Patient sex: M
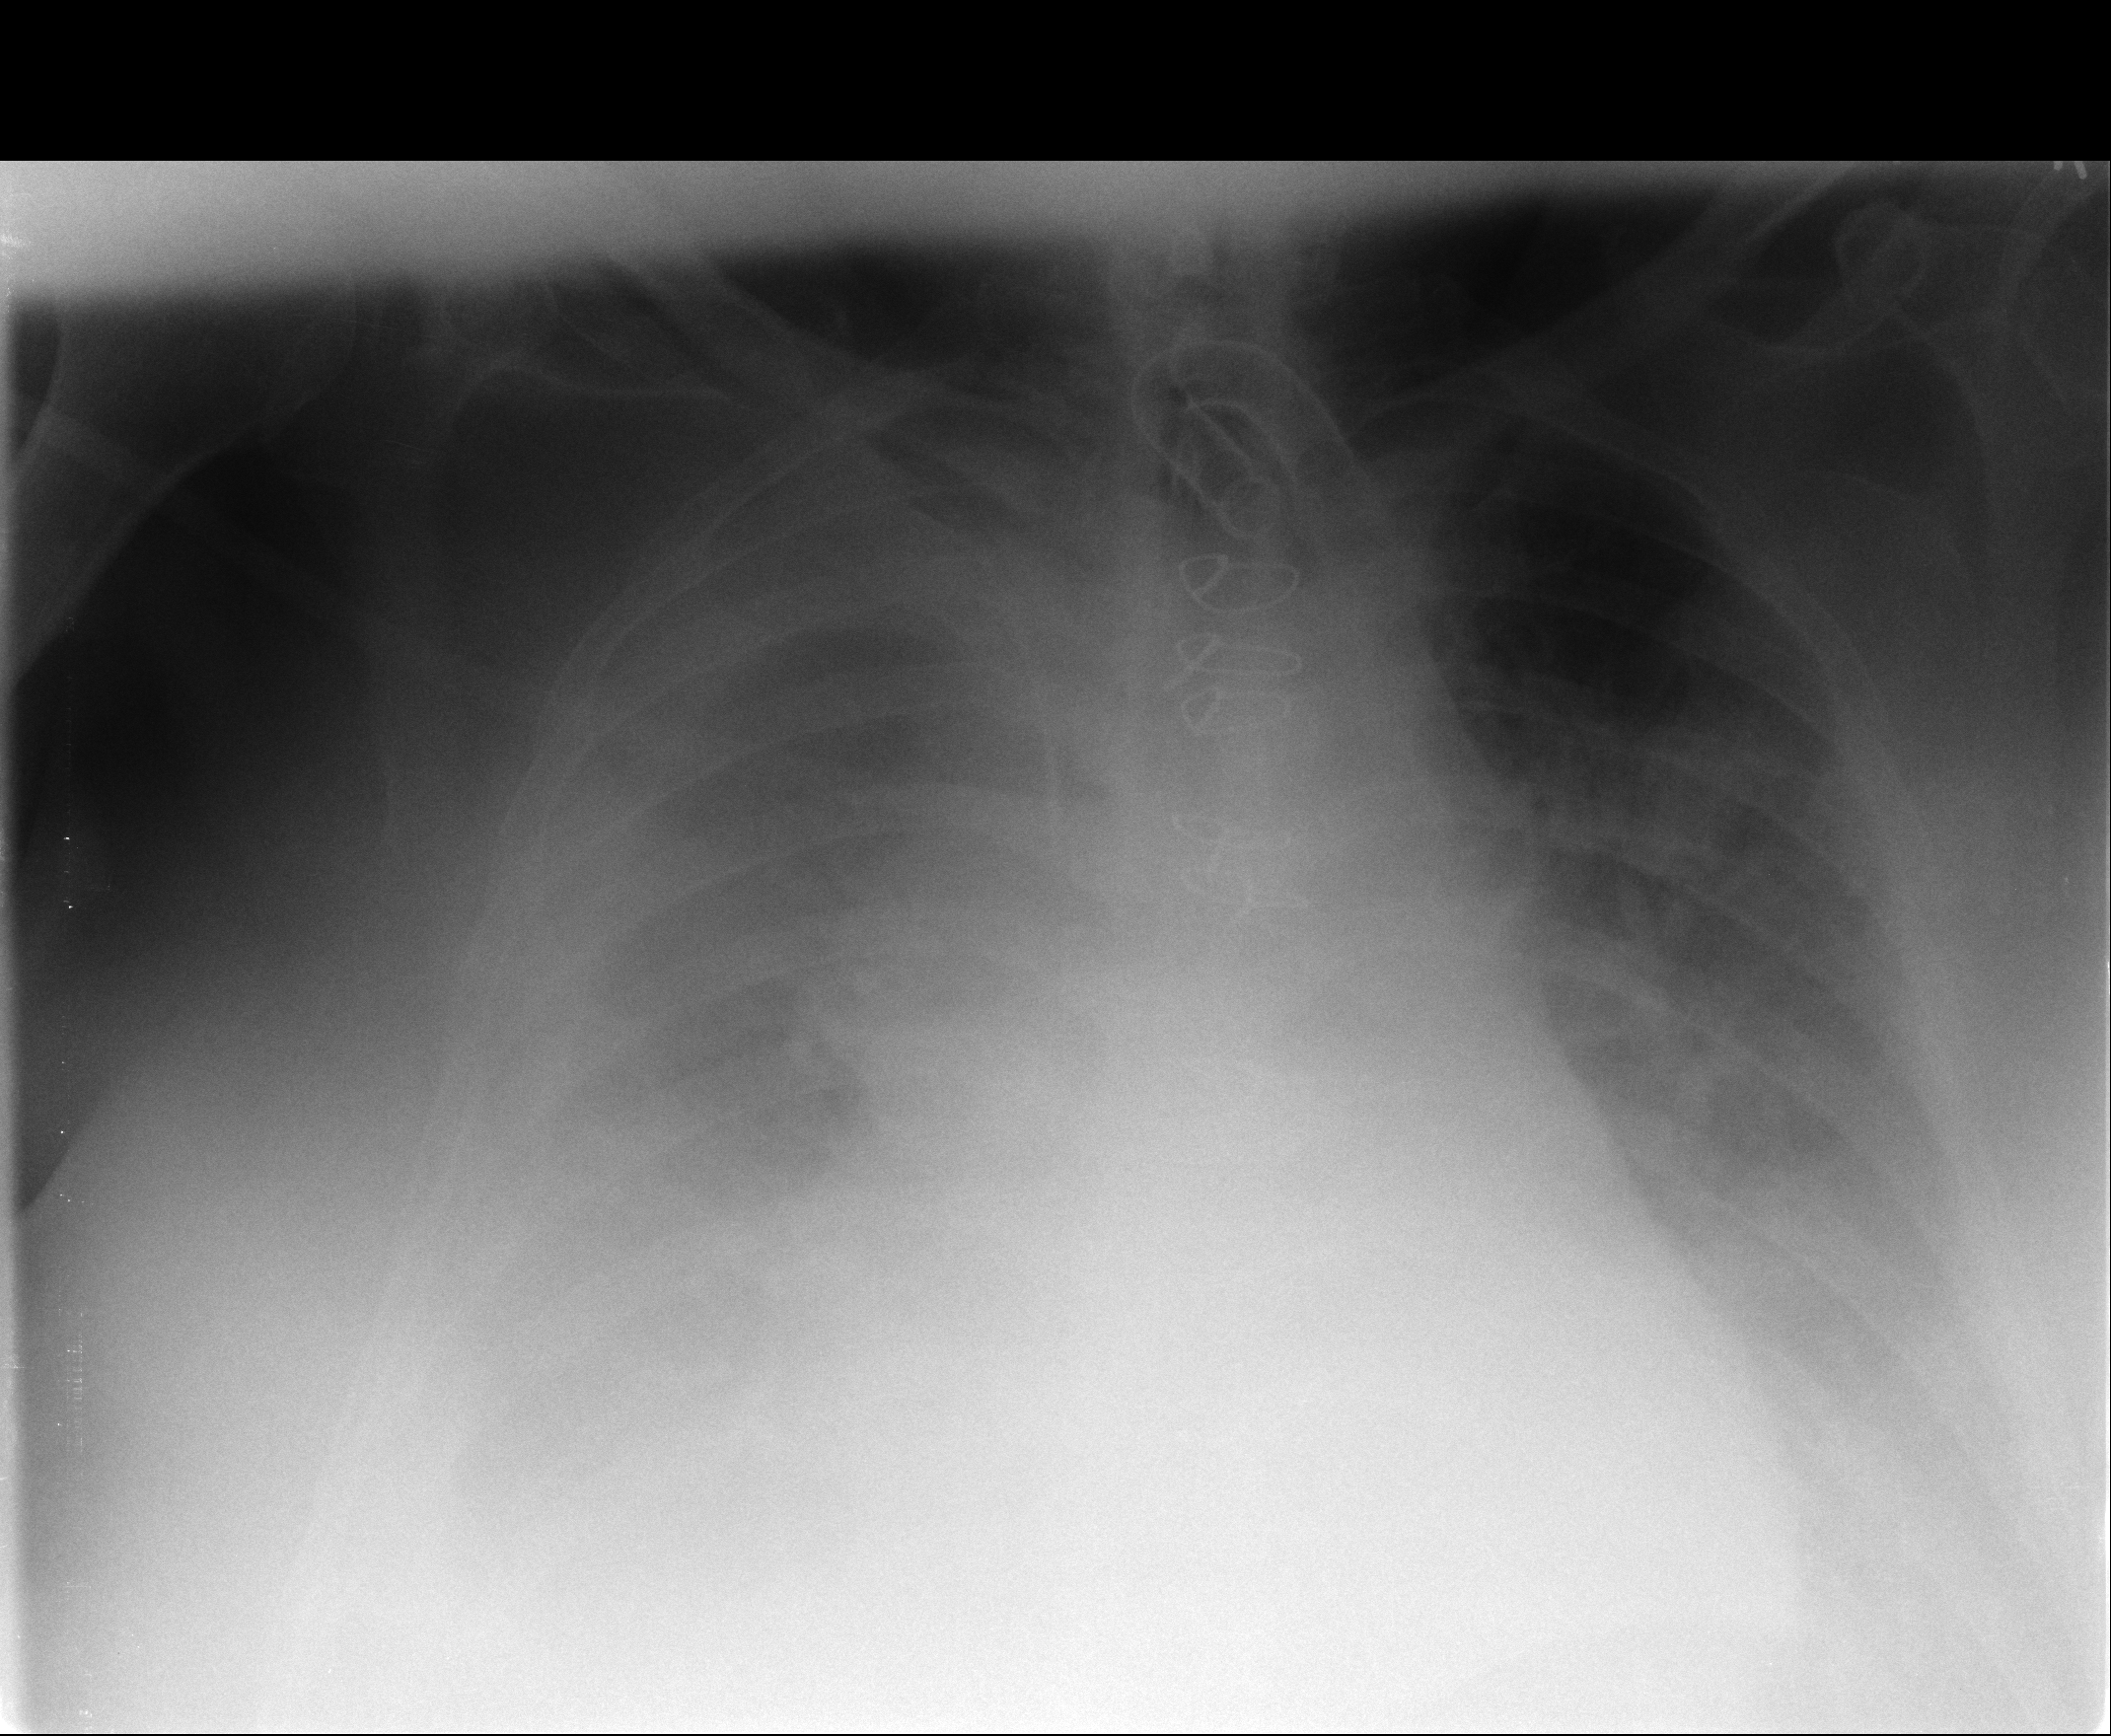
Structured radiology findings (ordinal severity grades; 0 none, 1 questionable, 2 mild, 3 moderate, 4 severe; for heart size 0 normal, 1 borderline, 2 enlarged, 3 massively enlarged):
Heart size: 2
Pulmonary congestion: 3
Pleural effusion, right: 4
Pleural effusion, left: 3
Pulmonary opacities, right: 2
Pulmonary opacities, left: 0
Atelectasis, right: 3
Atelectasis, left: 2